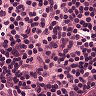
Metastatic tissue present: no